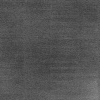
Atmospheric dust classification: dusty